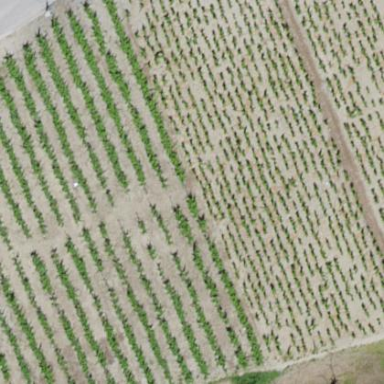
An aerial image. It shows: Vineyard with grape crops.